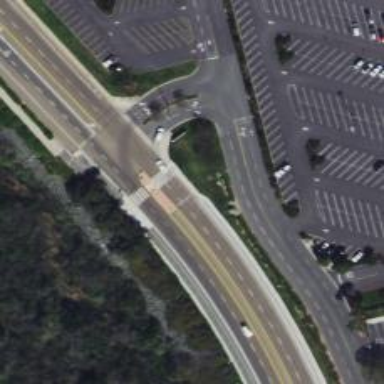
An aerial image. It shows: Marked uncontrolled road crossing.